Field crop: maize
Growth stage: 2
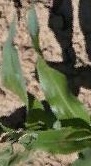
Species: maize